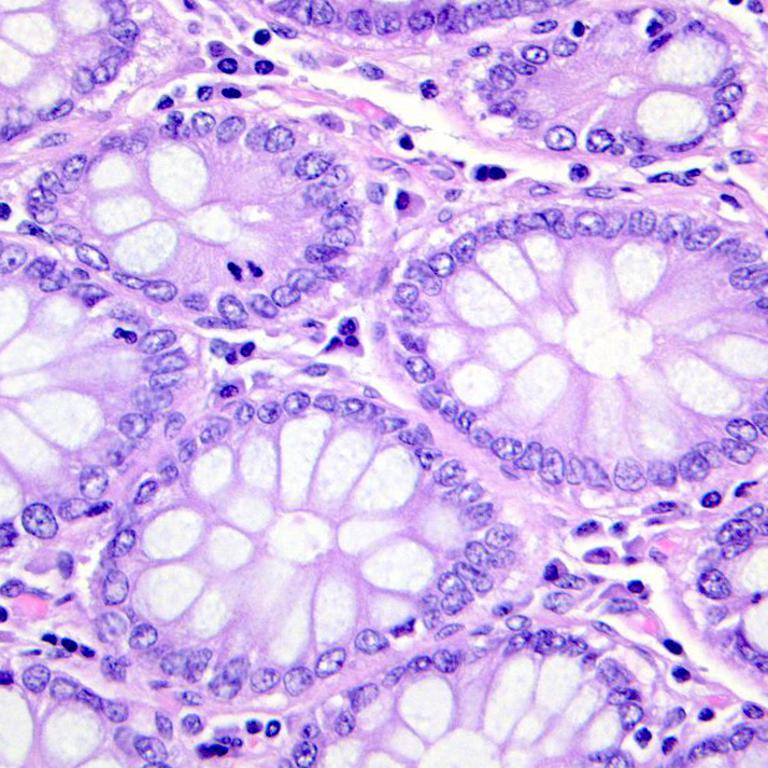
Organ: colon
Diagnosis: benign